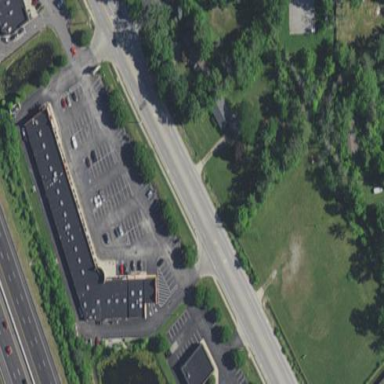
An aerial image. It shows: Parking area.